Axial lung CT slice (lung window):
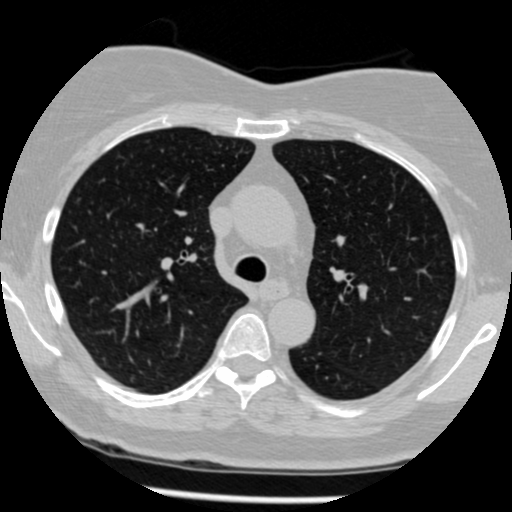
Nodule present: no